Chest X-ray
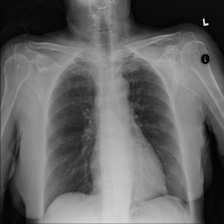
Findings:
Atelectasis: negative
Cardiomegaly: negative
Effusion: negative
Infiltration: negative
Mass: negative
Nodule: negative
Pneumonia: negative
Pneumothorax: negative
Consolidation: negative
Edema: negative
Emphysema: negative
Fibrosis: negative
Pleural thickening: negative
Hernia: negative